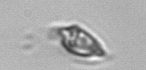
Label: Oxytoxum